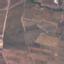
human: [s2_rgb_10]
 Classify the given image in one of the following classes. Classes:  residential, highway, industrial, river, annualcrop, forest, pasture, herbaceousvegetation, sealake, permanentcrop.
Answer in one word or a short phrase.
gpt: PermanentCrop